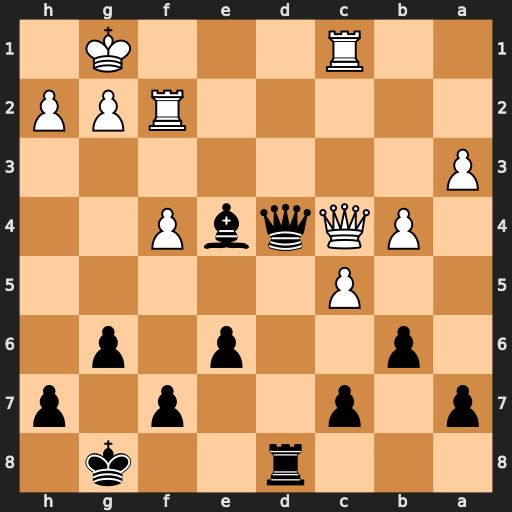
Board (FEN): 3r2k1/p1p2p1p/1p2p1p1/2P5/1PQqbP2/P7/5RPP/2R3K1
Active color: b
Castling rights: -
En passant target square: -
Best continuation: Qxc4 Rxc4 Rd1+ Rf1 Rxf1+ Kxf1 Bd3+ Ke1 Bxc4